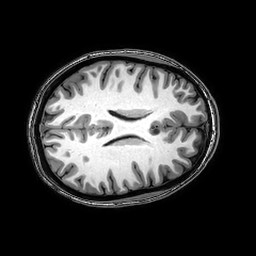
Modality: T1w
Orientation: axial
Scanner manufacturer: philips
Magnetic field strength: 3 T
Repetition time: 0.008224 s
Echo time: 0.00378 s